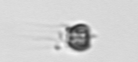
Label: Apedinella